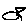
Label: fish